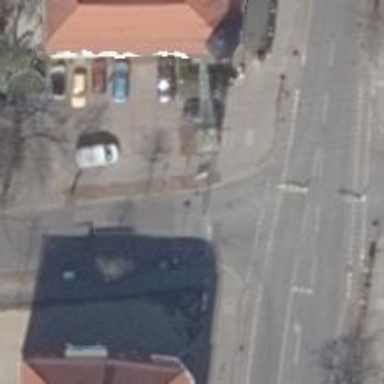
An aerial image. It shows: Sidewalk.